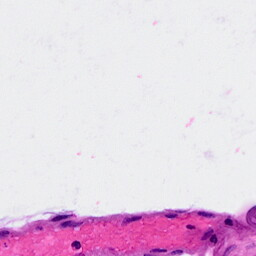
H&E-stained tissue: Breast